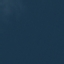
Land use / land cover: SeaLake